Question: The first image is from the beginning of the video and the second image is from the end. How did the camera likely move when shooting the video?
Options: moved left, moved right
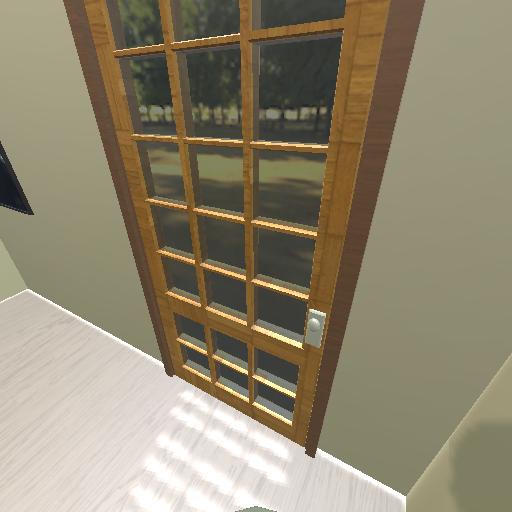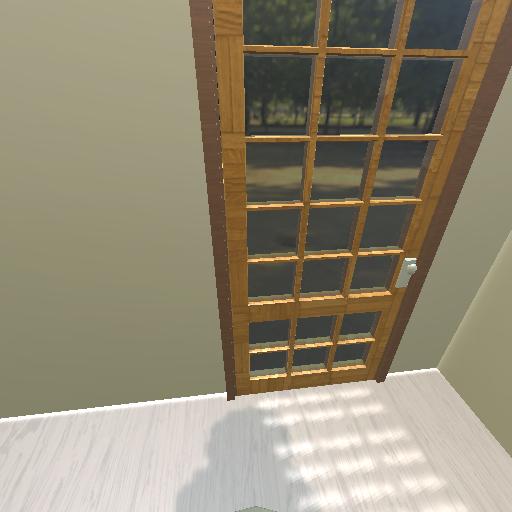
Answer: moved left